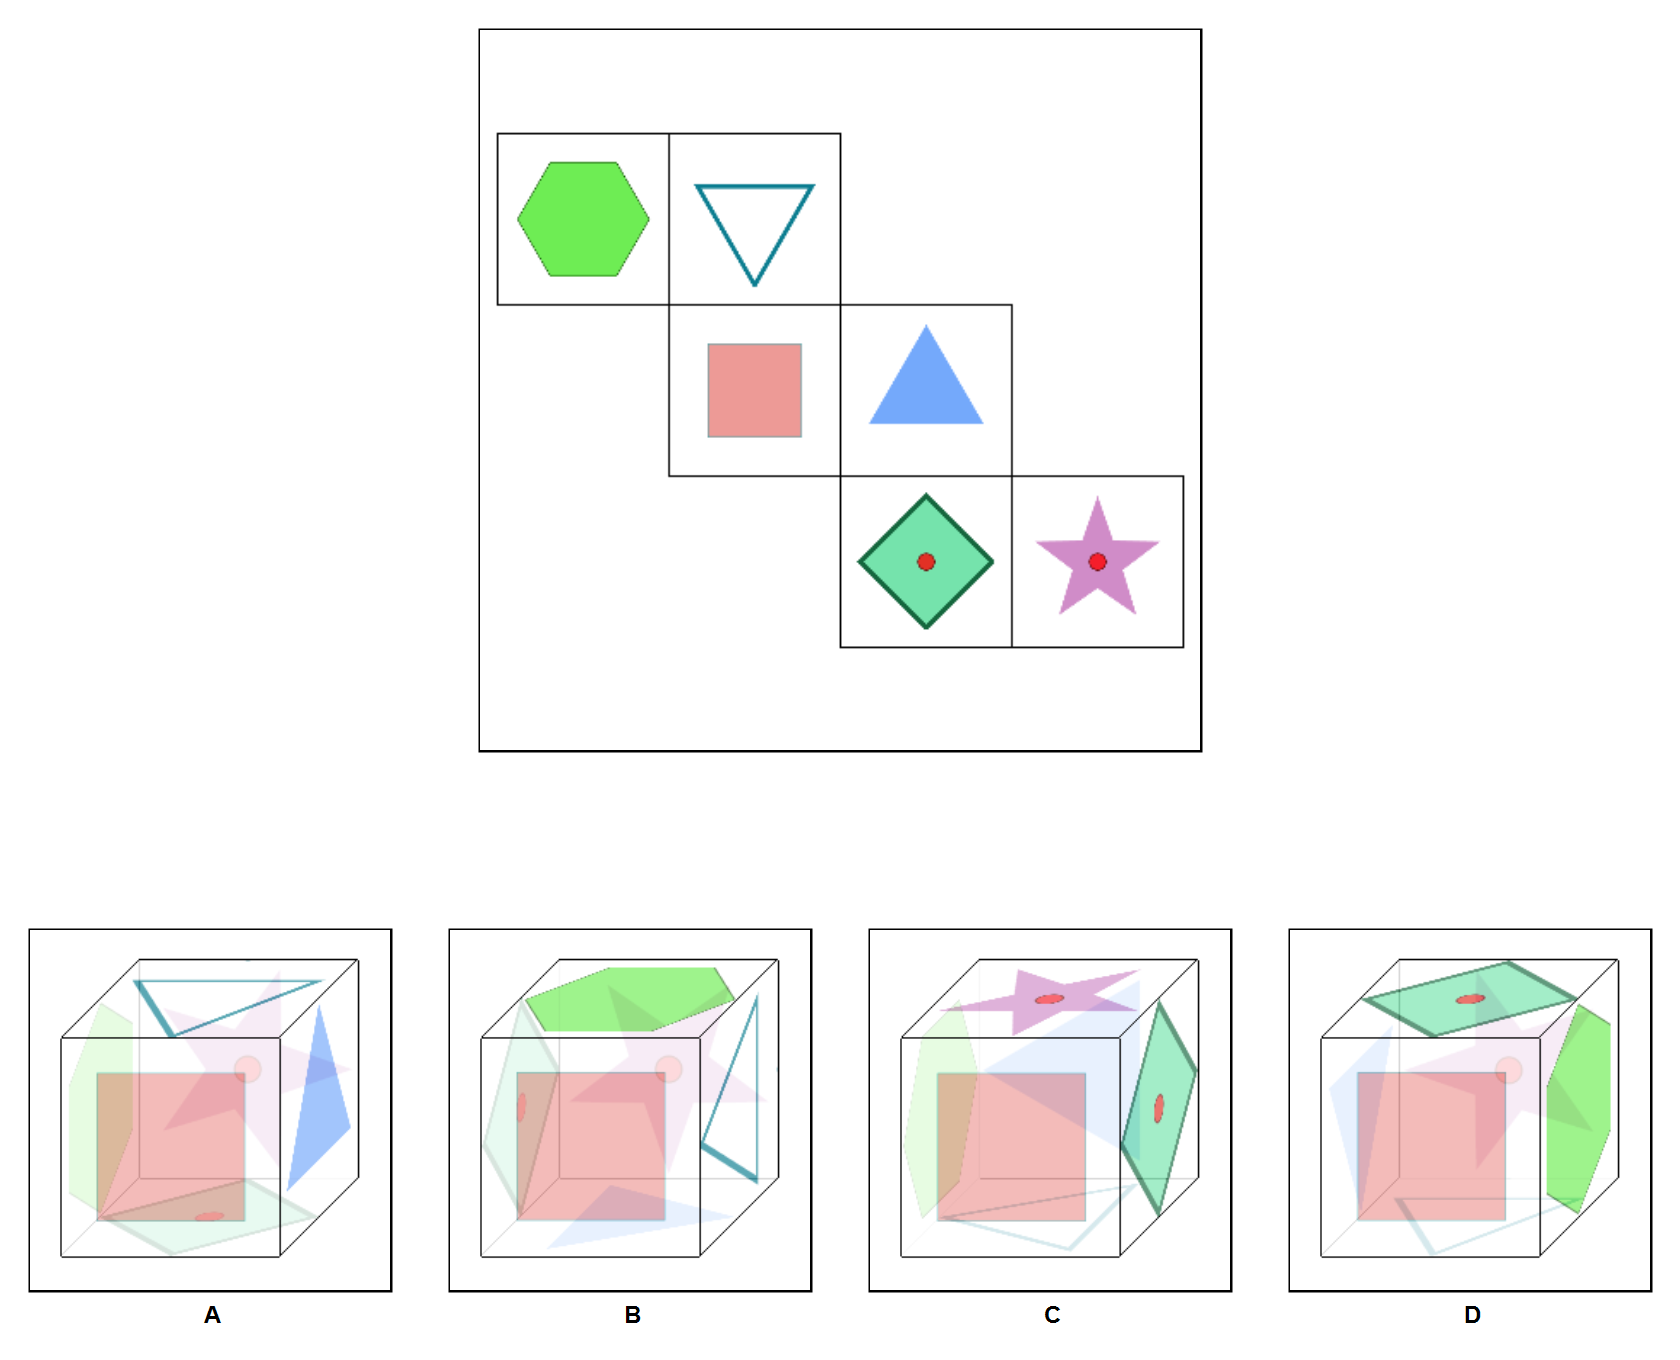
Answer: C